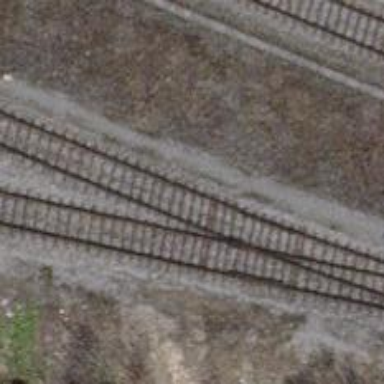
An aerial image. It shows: Single-track electrified railway spur with contact line for service.